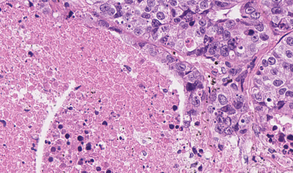
Tumor epithelial tissue: yes
Tumor-associated stroma tissue: yes
Normal tissue: no